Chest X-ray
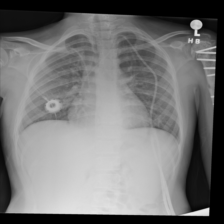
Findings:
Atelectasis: negative
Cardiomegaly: negative
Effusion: negative
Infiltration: negative
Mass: negative
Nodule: negative
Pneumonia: negative
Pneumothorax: negative
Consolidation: negative
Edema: negative
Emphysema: negative
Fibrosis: negative
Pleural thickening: negative
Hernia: negative